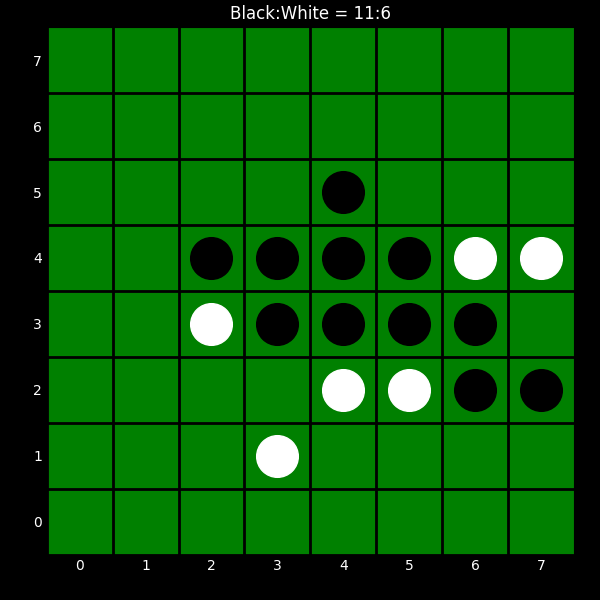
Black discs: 11
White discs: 6